Question:
It's what I made now! I'm newbie for iOS development.
What I want to make is the newsfeed(cardViewUI) like Facebook, but according to my design of cell, when texts are long more than capacity of label(cell's text container), it shows '..' like you see above.
So I want to increase my cell's height dynamically set by length of texts.
I designed it with mainstoryboard not .xib file. I try to [label sizeToFit] and set label's lines to 0 but nothing works so far.
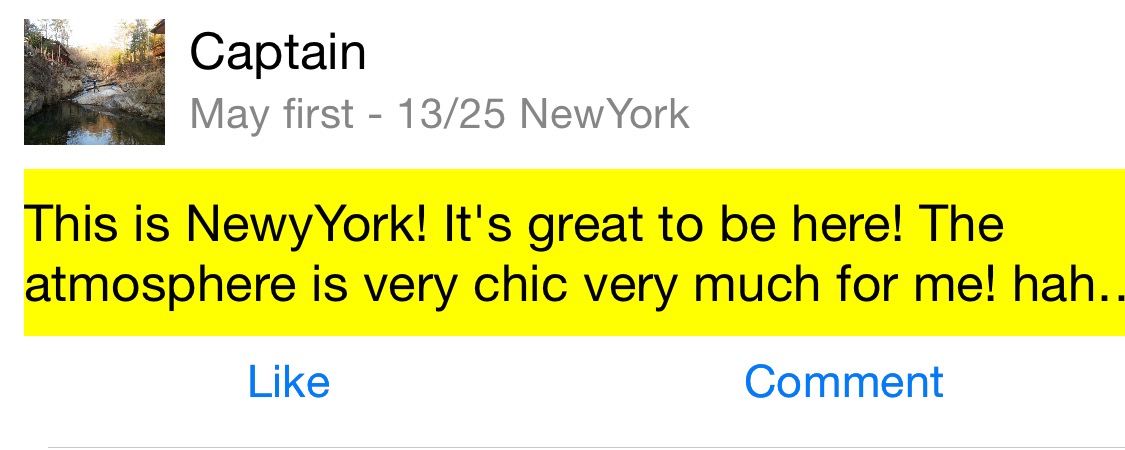
Answer: You can calculate the text height as below,
'''
//Height For Row at index path
- (CGFloat)tableView:(UITableView *)tableView heightForRowAtIndexPath:(NSIndexPath *)indexPath
{
NSString *cellText = [NSString stringWithFormat:@"%@",[arrFullChat[indexPath.row]objectAtIndex:1]];
UIFont *cellFont = [UIFont fontWithName:@"Helvetica" size:15.0];
NSAttributedString *attributedText =
[[NSAttributedString alloc]
initWithString:cellText
attributes:@
{
NSFontAttributeName: cellFont
}];
CGRect rect = [attributedText boundingRectWithSize:CGSizeMake(tableView.bounds.size.width - 90.0, CGFLOAT_MAX)
options:NSStringDrawingUsesLineFragmentOrigin
context:nil];
return rect.size.height + 42;
}
'''
42 in this code will be vary to you. Try it with different values.
Don't forget to increase your 'UITextView' height according to the 'Cell' height using Autolayout or any other way you want.